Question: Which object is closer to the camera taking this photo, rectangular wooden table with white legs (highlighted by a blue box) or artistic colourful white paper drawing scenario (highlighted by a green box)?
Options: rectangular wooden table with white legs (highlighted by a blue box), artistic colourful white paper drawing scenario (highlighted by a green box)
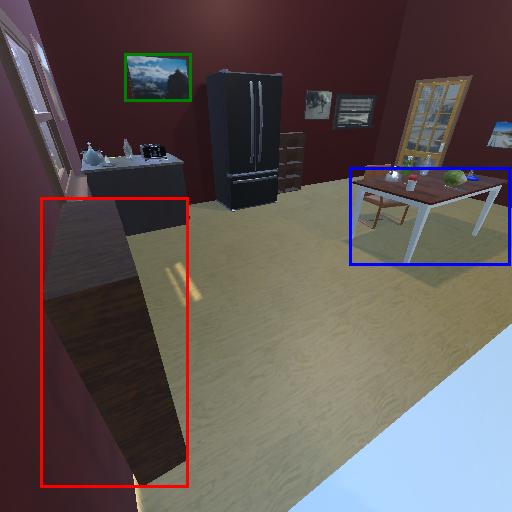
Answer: rectangular wooden table with white legs (highlighted by a blue box)